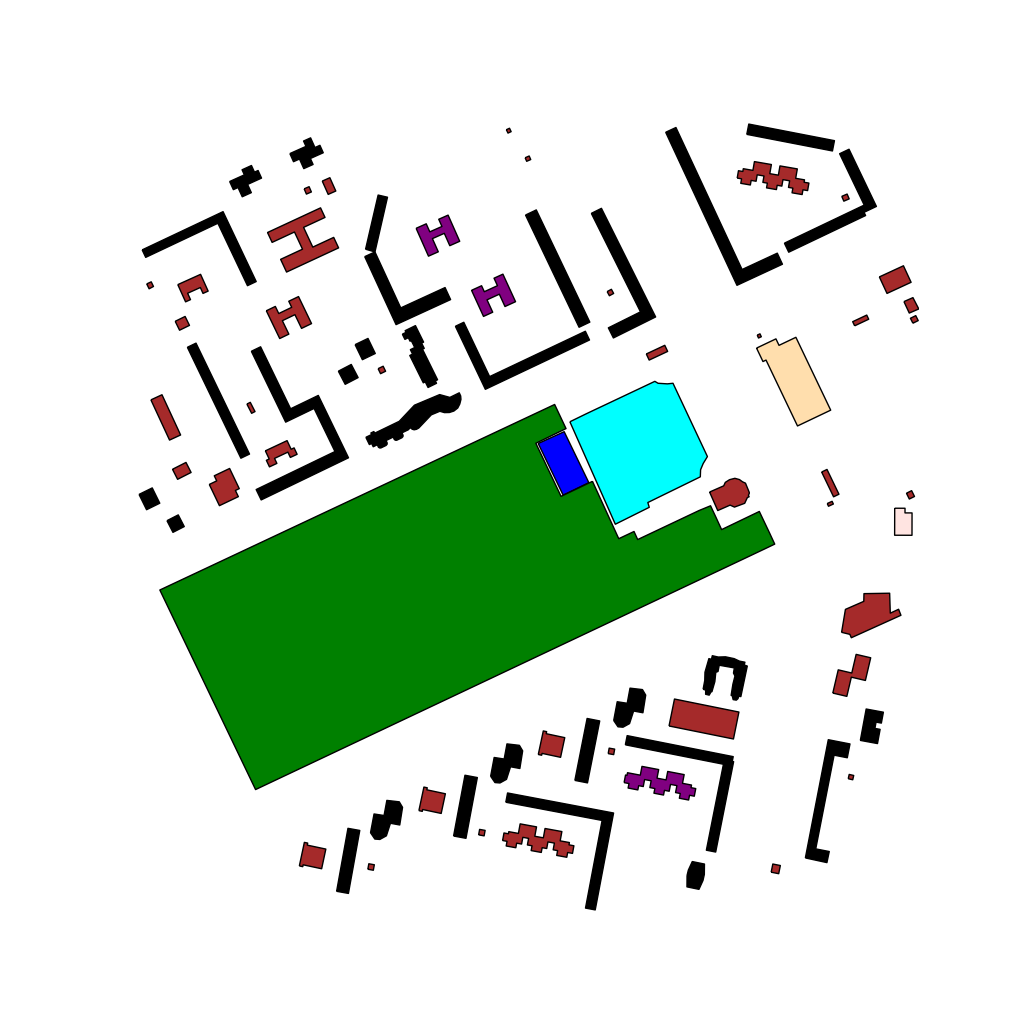
Tags: overhead vector_map, business, recreation, residential, modern, soviet, high_rise, individual_rise, low_rise, medium_rise, density_3, Building, Facility, Gas, Kinder, Mall, Park, Sportpl, Supermkt, 1.0 km²